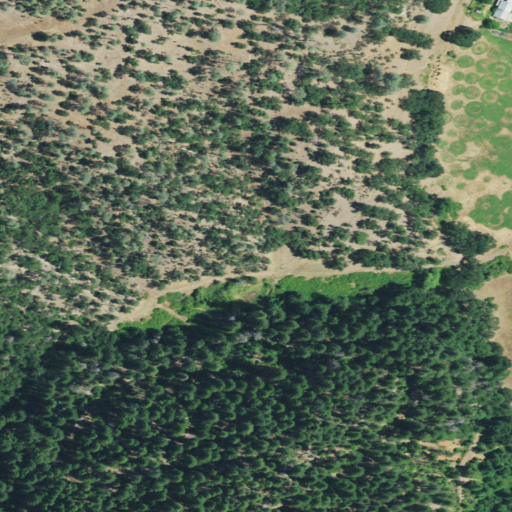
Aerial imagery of valley in California named Grant Gulch containing shrub, evergreen forest, mixed forest, deciduous forest, and low intensity development